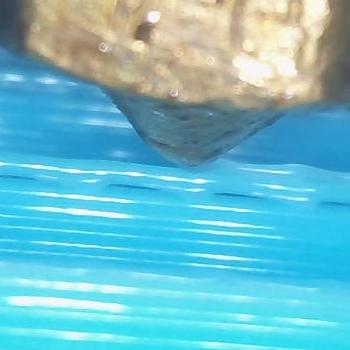
Flow rate: 44%